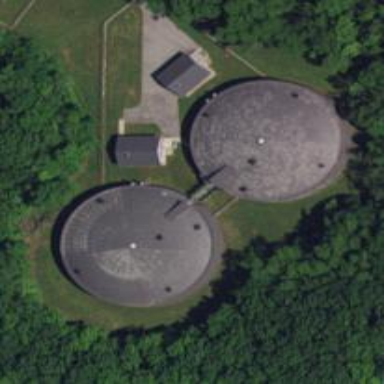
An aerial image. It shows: Storage tank building.